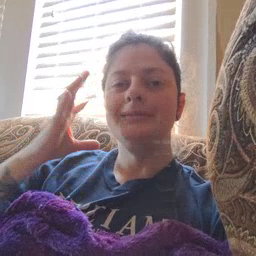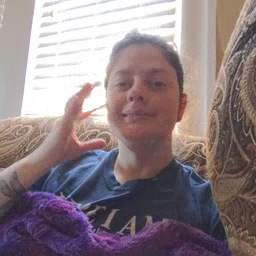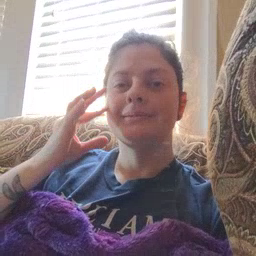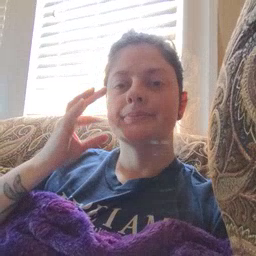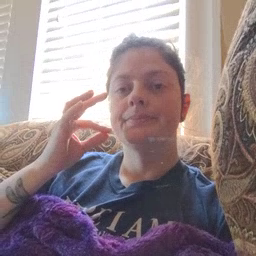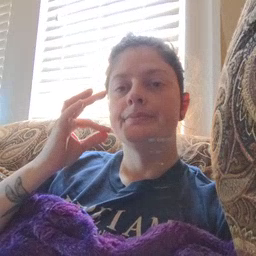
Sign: kitty